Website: macys
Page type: delivery-shipping
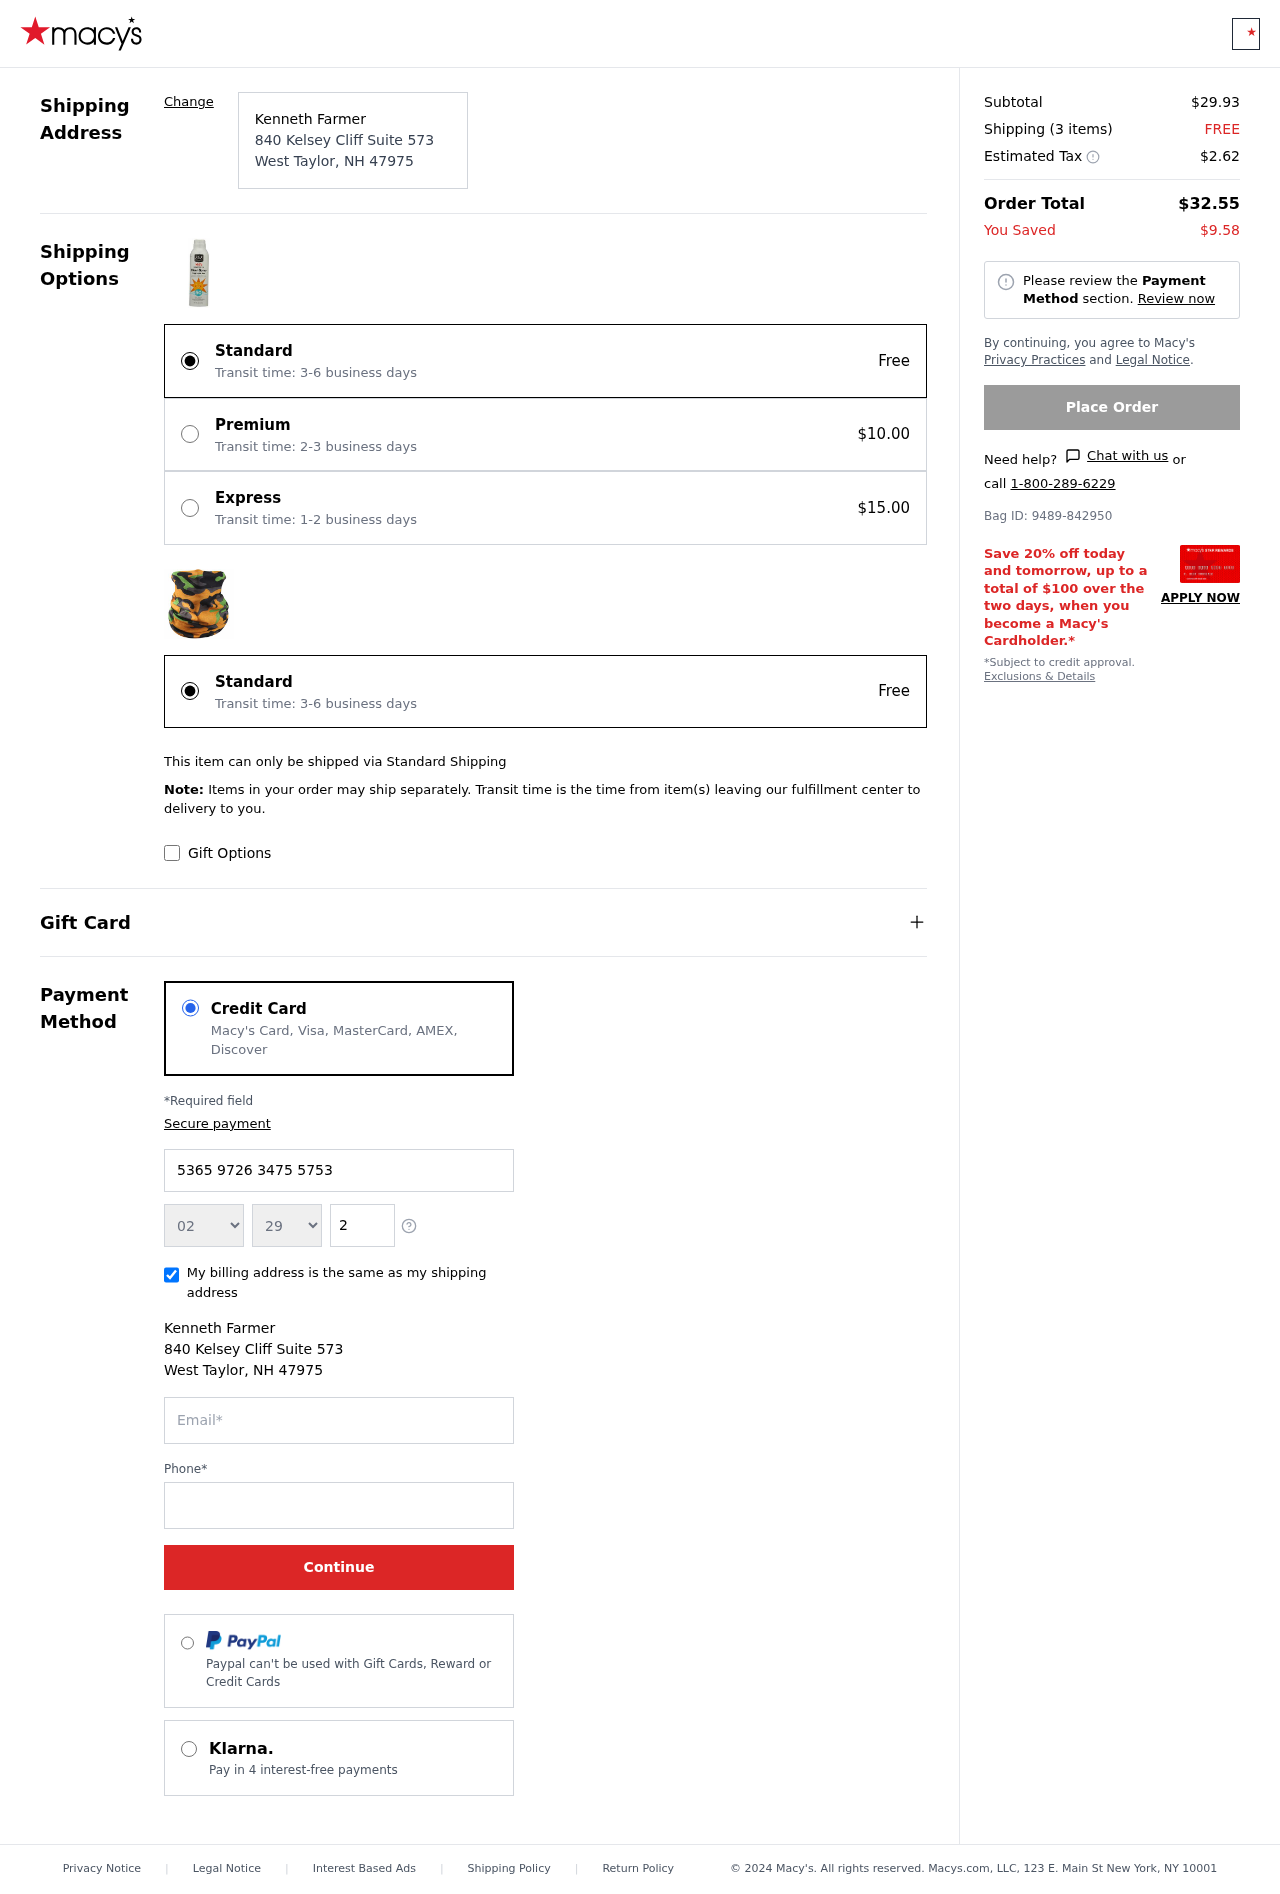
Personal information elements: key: PII_CARD_EXPIRY_MONTH
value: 02
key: PII_CARD_EXPIRY_YEAR
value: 29
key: PII_CITY
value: West Taylor
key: PII_CITY_STATE_ZIP
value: West Taylor, NH 47975
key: PII_FULLNAME
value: Kenneth Farmer
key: PII_POSTCODE
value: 47975
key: PII_STATE_ABBR
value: NH
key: PII_STREET
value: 840 Kelsey Cliff Suite 573
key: PII_CARD_NUMBER
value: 5365 9726 3475 5753
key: PII_CARD_CVV
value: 225
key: PII_EMAIL
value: kfarmer@yahoo.com
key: PII_PHONE
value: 7517460745
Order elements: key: ORDER_SUBTOTAL
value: $29.93
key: ORDER_NUM_ITEMS
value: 3
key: ORDER_SHIPPING_COST
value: FREE
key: ORDER_TAX
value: $2.62
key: ORDER_TOTAL
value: $32.55
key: ORDER_SAVINGS
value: $9.58
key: ORDER_BAG_ID
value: Bag ID: 9489-842950